Question: I am attempting to use RestKit to parse some JSON. The app is for tracking competitions, and has a concept of venues, games, and players. A game has a winner and loser (both of class Player) and a venue. The JSON returned by the web service looks like this:
'''
[{"id":1,"winner":{"name":"NAME2","id":2,"picture_url":"CK.png"},"loser":{"name":"NAME3","id":3,"picture_url":"NJ.png"},"venue":{"name":"Venue 1","id":2}},
{"id":2,"winner":{"name":"NAME2","id":2,"picture_url":"CK.png"},"loser":{"name":"NAME1","id":1,"picture_url":"NC.png"},"venue":{"name":"Venue 1","id":2}},
{"id":3,"winner":{"name":"NAME2","id":2,"picture_url":"CK.png"},"loser":{"name":"NAME3","id":3,"picture_url":"NJ.png"},"venue":{"name":"Venue 1","id":2}},
{"id":4,"winner":{"name":"NAME2","id":2,"picture_url":"CK.png"},"loser":{"name":"NAME1","id":1,"picture_url":"NC.png"},"venue":{"name":"Venue 1","id":2}}]
'''
My object header files look like this:
'''
# PTGame.h
@interface PTGame : NSObject
@property (nonatomic, assign) NSNumber *uid;
@property (nonatomic, assign) PTPlayer *winner;
@property (nonatomic, assign) PTPlayer *loser;
@property (nonatomic, assign) PTVenue *venue;
@end
# PTVenue.h
@interface PTVenue : NSObject
@property (nonatomic, copy) NSString *name;
@property (nonatomic, assign) NSNumber *uid;
-(CLLocation *)location;
-(CLLocationDistance)distanceFromLocation:(CLLocation *)location;
@end
# PTPlayer.h
@interface PTPlayer : NSObject
@property (nonatomic, copy) NSString *name;
@property (nonatomic, copy) NSString *pictureUrl;
@property (nonatomic, assign) NSNumber *uid;
@end
'''
Finally, my mapping setup looks like:
'''
RKObjectManager *objectManager = [[RKObjectManager alloc] initWithHTTPClient:client];
RKObjectMapping *venueMapping = [RKObjectMapping mappingForClass:[PTVenue class]];
[venueMapping addAttributeMappingsFromDictionary:@{@"name" : @"name",
@"id" : @"uid"}];
RKObjectMapping *playerMapping = [RKObjectMapping mappingForClass:[PTPlayer class]];
[playerMapping addAttributeMappingsFromDictionary:@{@"name" : @"name",
@"id" : @"uid",
@"picture_url": @"pictureUrl"}];
// Add Object Mapping for PTGame
RKObjectMapping *gameResponseMapping = [RKObjectMapping mappingForClass:[PTGame class]];
// Setup Game Object relationships
[gameResponseMapping addAttributeMappingsFromDictionary:@{@"id": @"uid"}];
[gameResponseMapping addRelationshipMappingWithSourceKeyPath:@"winner" mapping:playerMapping];
[gameResponseMapping addRelationshipMappingWithSourceKeyPath:@"loser" mapping:playerMapping];
[gameResponseMapping addRelationshipMappingWithSourceKeyPath:@"venue" mapping:venueMapping];
NSIndexSet *statusCodes = RKStatusCodeIndexSetForClass(RKStatusCodeClassSuccessful);
RKResponseDescriptor *gameListResponseDescriptor = [RKResponseDescriptor responseDescriptorWithMapping:gameResponseMapping
method:RKRequestMethodGET
pathPattern:@"/games.json"
keyPath:nil
statusCodes:statusCodes];
[objectManager addResponseDescriptor:gameListResponseDescriptor];
'''
This all looks right to me. No errors are thrown when the result is returned, but later I get an exception when attempting to access a property of the game. A peek into the objects via XCode debugger shows this:
Something seems to be broken - why do those strings show as "winner" and "venue". Why is the 'uid' null? The objects seem different every time I make the request, leading me to believe the memory is not be handled properly.
Any ideas?
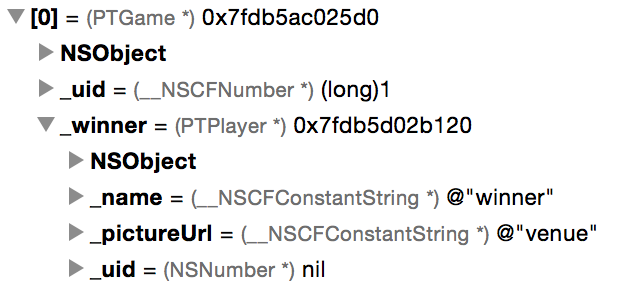
Answer: <URL> and noticed all of the attributes were using the 'nonatomic' and 'copy' properties, rather than 'assign'. Additionally, the object references (such as 'PTPlayer *winner' were simply 'nonatomic'. Changing my code to reflect this fixed the issue.
The resulting header files look like:
'''
# PTPlayer.h
@interface PTPlayer : NSObject
@property (nonatomic, copy) NSString *name;
@property (nonatomic, copy) NSString *pictureUrl;
@property (nonatomic, copy) NSNumber *uid;
@end
# PTVenue.h
@interface PTVenue : NSObject
@property (nonatomic, copy) NSString *name;
@property (nonatomic, copy) NSNumber *uid;
@property (nonatomic, assign) CGFloat longitude;
@property (nonatomic, assign) CGFloat latitude;
-(CLLocation *)location;
-(CLLocationDistance)distanceFromLocation:(CLLocation *)location;
@end
# PTGame.h
@interface PTGame : NSObject
@property (nonatomic, copy) NSNumber *uid;
@property (nonatomic) PTPlayer *winner;
@property (nonatomic) PTPlayer *loser;
@property (nonatomic) PTVenue *venue;
@end
'''